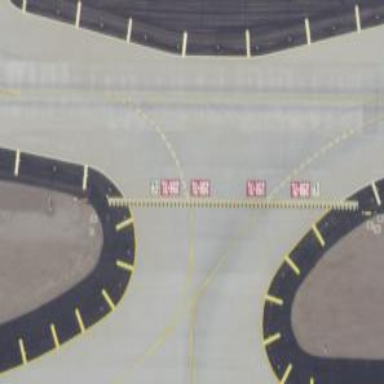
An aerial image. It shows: View of taxiway at the airport.